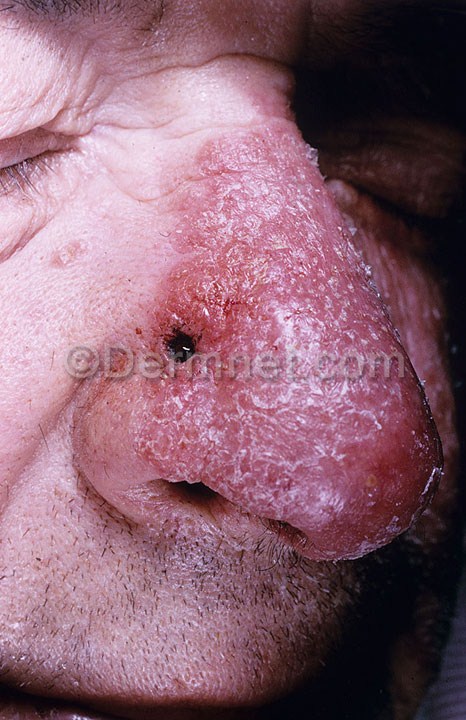
Disease: Cellulitis Impetigo and other Bacterial Infections